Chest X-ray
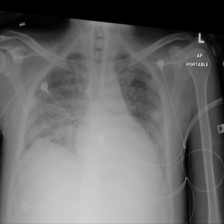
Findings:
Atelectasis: negative
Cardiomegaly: negative
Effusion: negative
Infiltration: positive
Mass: negative
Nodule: negative
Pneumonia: negative
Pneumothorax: negative
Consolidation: negative
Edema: negative
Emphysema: negative
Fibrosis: negative
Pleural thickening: negative
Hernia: negative